Field crop: maize
Growth stage: 2
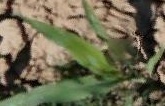
Species: maize